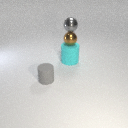
small brown metal sphere below small gray metal sphere